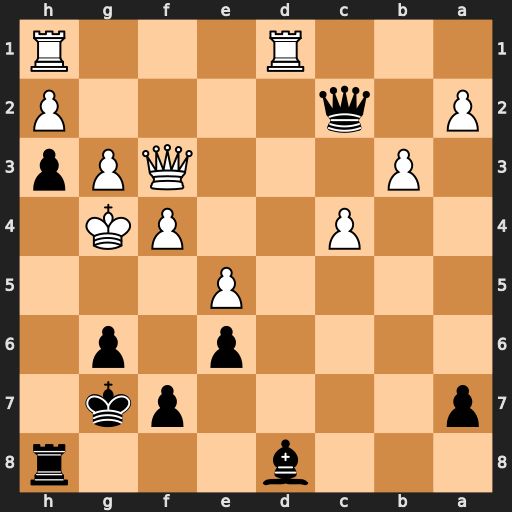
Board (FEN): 3b3r/p4pk1/4p1p1/4P3/2P2PK1/1P3QPp/P1q4P/3R3R
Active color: b
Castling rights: -
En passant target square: -
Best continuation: Qf5#